Question: i have a highcharts chart with 2 different lines (y axis). i want to enable dataLabels for both, however, with different formatting. the labels of the first line should be 'x degC' and the labels of the second line should be 'y mb'. i am aware that 'dataLabels' can be enabled via 'enabled = true', and that there is a 'formatter' parameter which can set the custom formatting.
my problem is that i do not know how/where i can set this for each point on a line.
i set up a jsfiddle: <URL>
the result should be like this (the lables should - obviously - appear) at each datapoint:

thanks for your help!
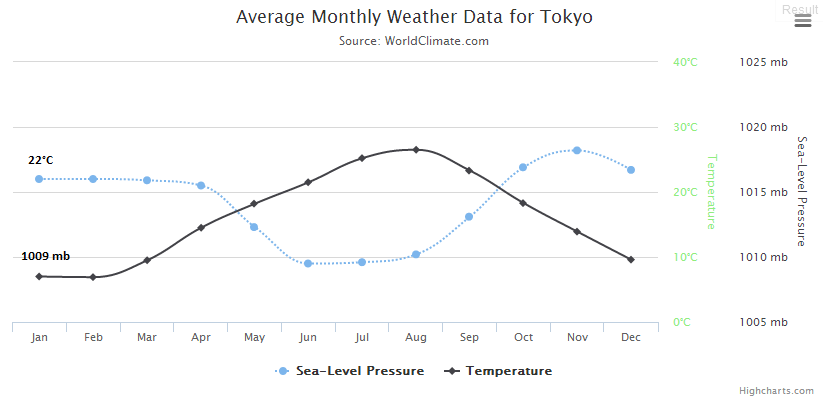
Answer: oh, i just solved it.
i have to add the 'dataLabels' at the series.
see: <URL>